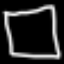
Label: square